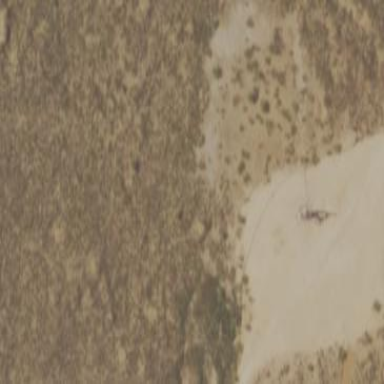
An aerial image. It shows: Wellsite with natural sand surroundings.